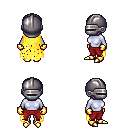
a pixel art fantasy rpg character, female body template, dark elf, purple skin, yellow tattered cape, red pants, gray plain hairstyle, metal helm, gold gloves, gold boots, four views (front, back, left, right), 2x2 character sprite sheet, small pixel art, hard edges, no anti-aliasing